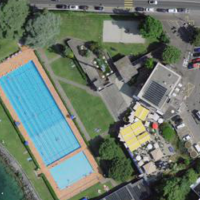
EUNIS habitat code: 53
Species observed at this site:
Ficaria verna
Dahlia pinnata
Plantago major